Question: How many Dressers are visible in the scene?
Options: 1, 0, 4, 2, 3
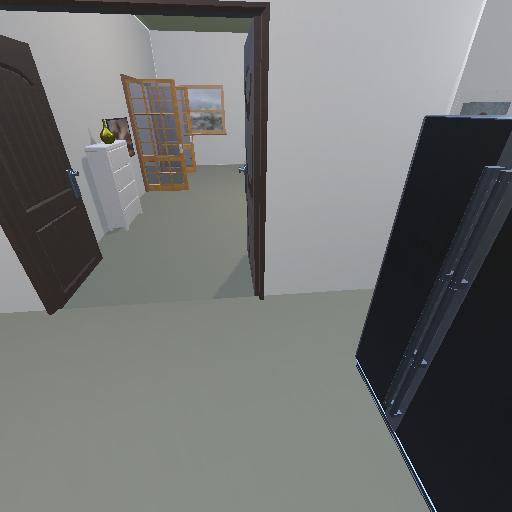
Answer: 1